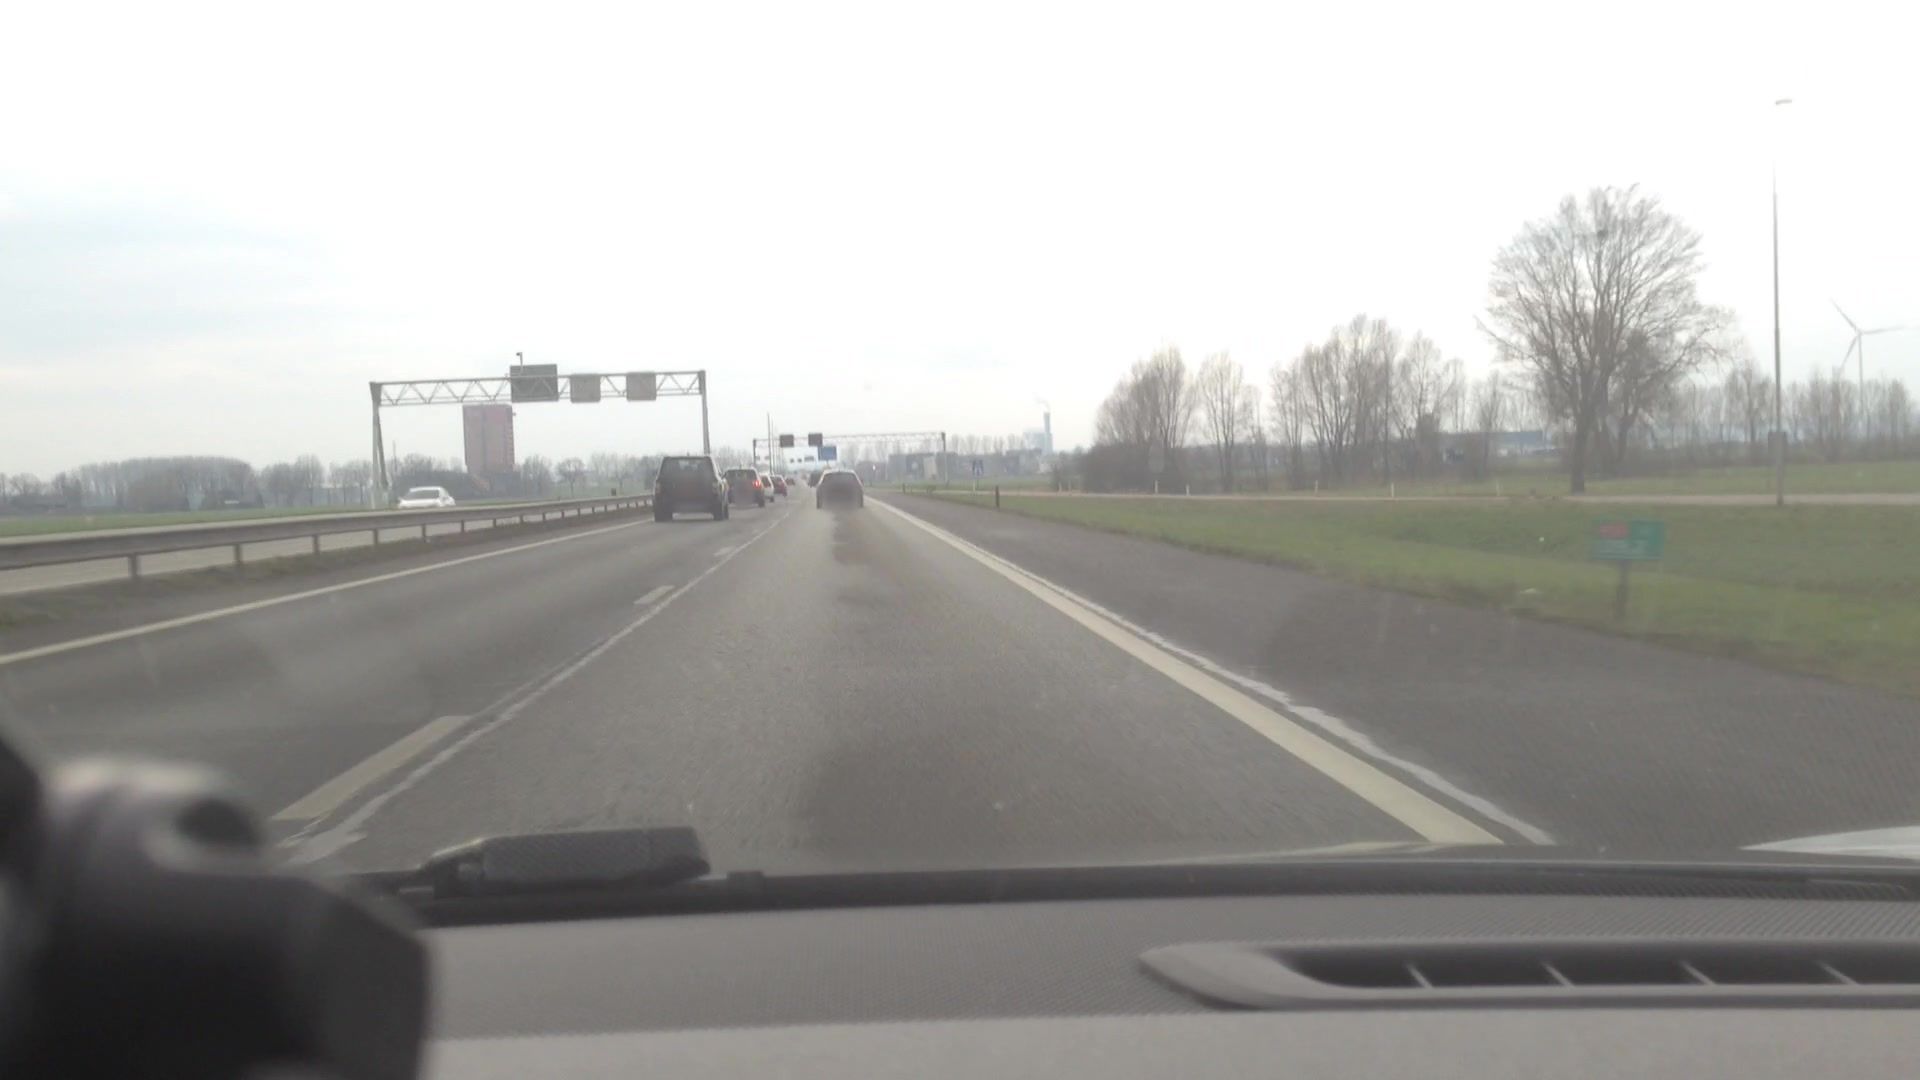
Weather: cloudy
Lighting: day
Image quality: slightly poor
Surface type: driving surface
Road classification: rest_area
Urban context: suburban or peri-urban
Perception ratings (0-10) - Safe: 0.68, Lively: 1.08, Beautiful: 5.87, Boring: 5.83, Depressing: 5.53, Wealthy: 0.92